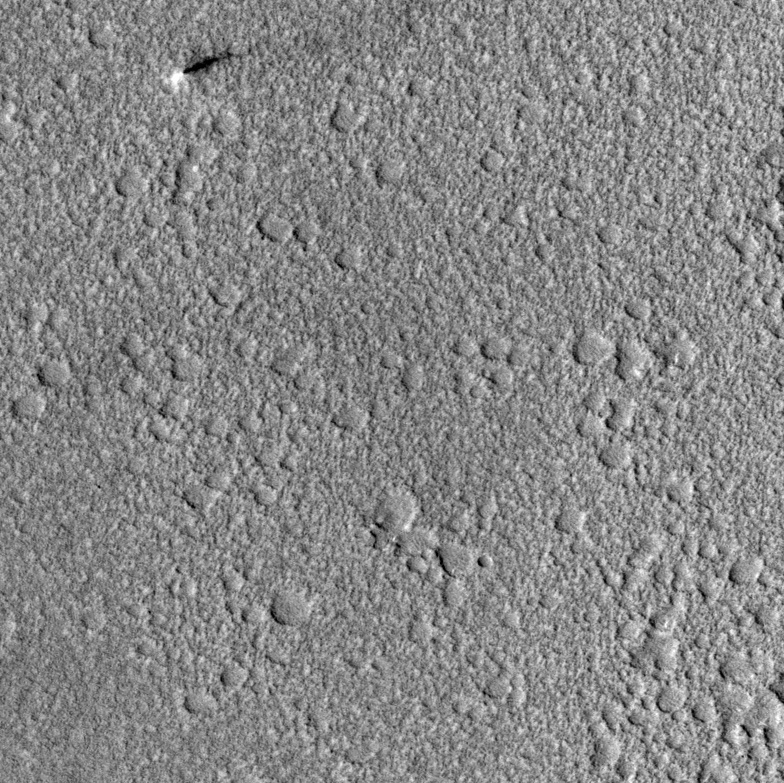
Label: dustdevil